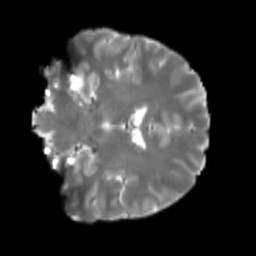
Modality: T2w
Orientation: coronal
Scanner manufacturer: siemens
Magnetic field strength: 3 T
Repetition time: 4 s
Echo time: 0.0594 s